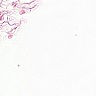
Metastatic tissue present: no